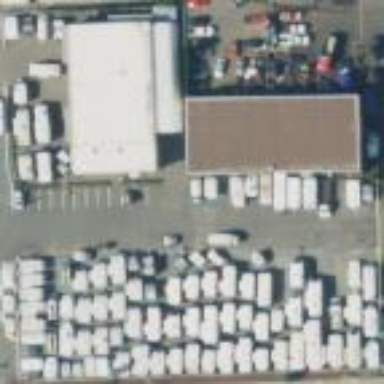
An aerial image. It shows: Industrial area with car shop.